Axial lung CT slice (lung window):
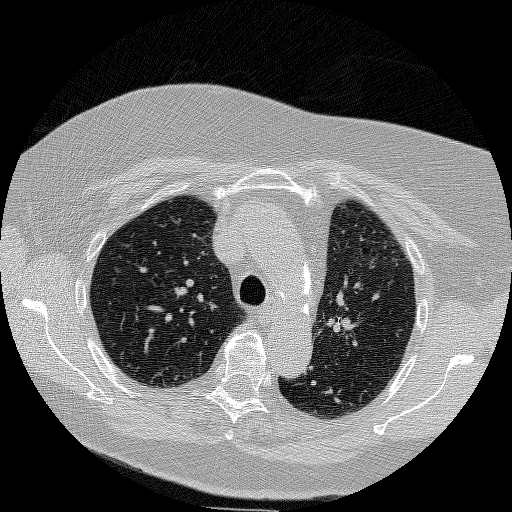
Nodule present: no